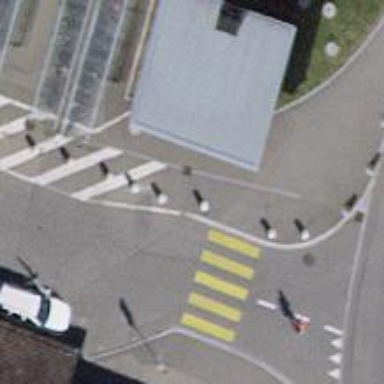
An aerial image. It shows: Kerb serving as barrier.